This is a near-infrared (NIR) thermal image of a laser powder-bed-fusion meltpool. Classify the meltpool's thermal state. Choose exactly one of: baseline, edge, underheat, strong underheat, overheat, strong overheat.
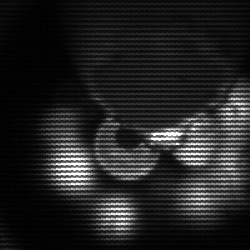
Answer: edge